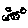
Label: moon